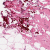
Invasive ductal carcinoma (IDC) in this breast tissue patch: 0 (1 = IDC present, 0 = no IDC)